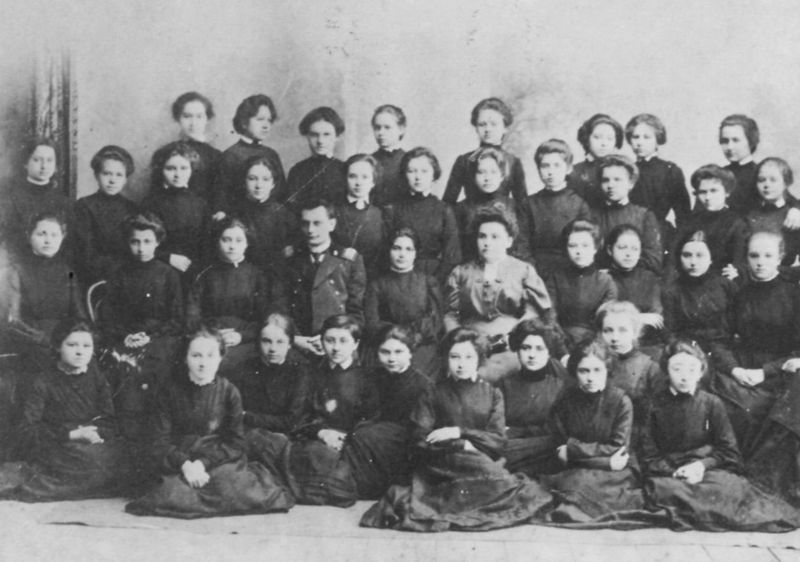
Titel: Eine jüdische Schule in Romnyj in der Ukraine
Künstler: Russischer Photograph
Standort: New York (New York)
Institution: Institute for Jewish Research
Schlagwörter: gruppe, mann, frauen, menschen, mädchen, sitzen, damen, frau, kleider, schwarz, gesichter, wand, mensch, stehen, porträt, lehrer, lehrerin, schule, foto, fotografie, uniform, klasse, direktor, internat, klassenfoto, schülerinnen, klassee